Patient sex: F
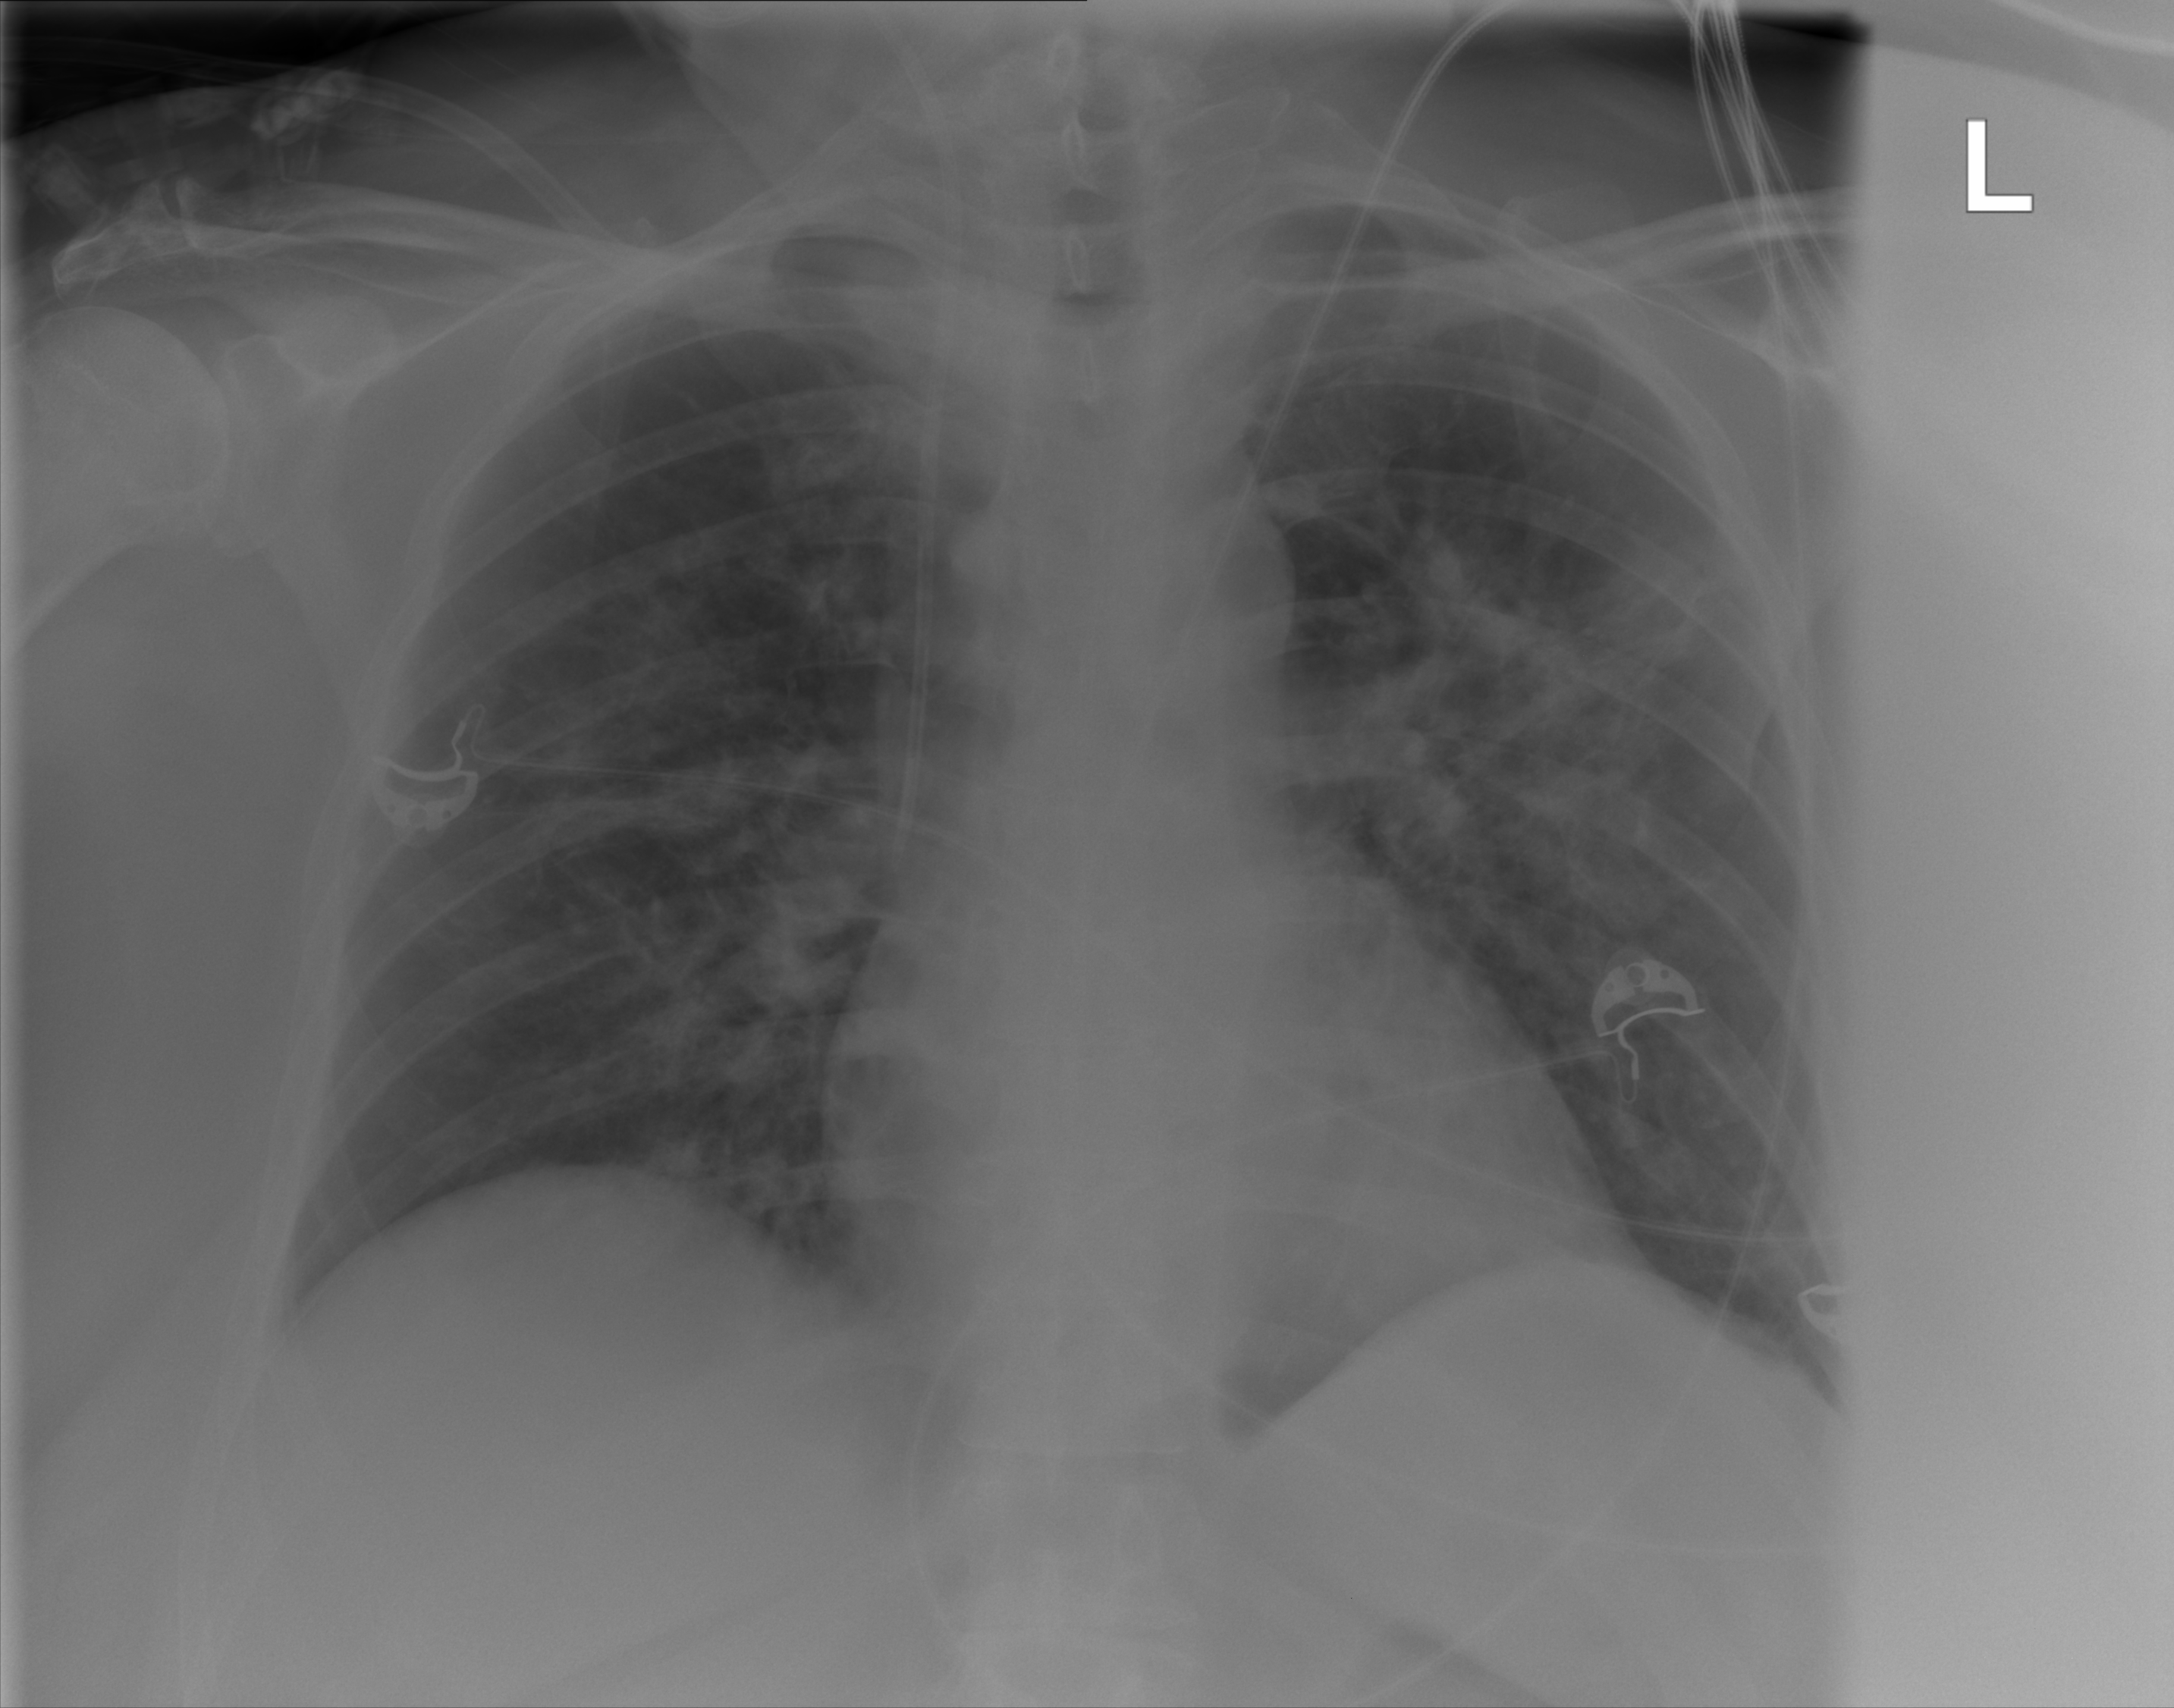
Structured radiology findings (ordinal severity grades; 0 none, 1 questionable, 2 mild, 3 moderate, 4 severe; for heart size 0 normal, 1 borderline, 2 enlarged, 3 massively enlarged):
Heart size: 0
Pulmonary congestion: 0
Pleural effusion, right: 0
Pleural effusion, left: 0
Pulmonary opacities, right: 2
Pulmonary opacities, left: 3
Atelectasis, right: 2
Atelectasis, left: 3